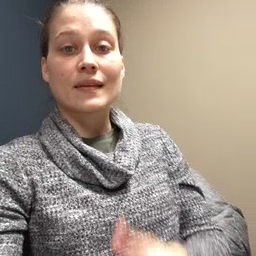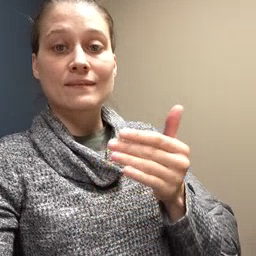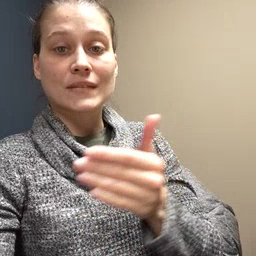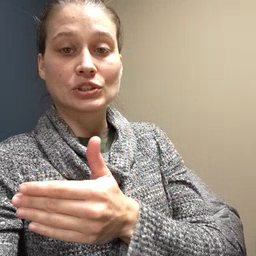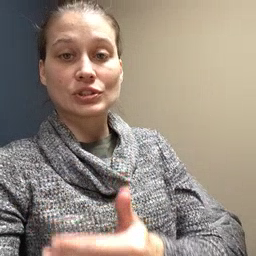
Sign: fish